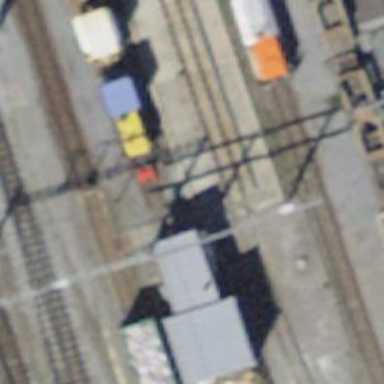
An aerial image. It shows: Railway buffer stop.